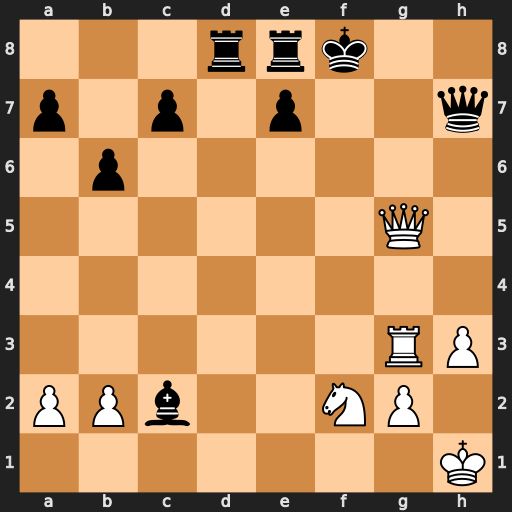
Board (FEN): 3rrk2/p1p1p2q/1p6/6Q1/8/6RP/PPb2NP1/7K
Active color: w
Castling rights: -
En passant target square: -
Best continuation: Rf3+ Bf5 Rxf5+ Qxf5 Qxf5+